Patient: sex M, age 58
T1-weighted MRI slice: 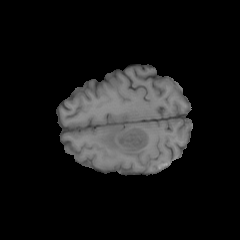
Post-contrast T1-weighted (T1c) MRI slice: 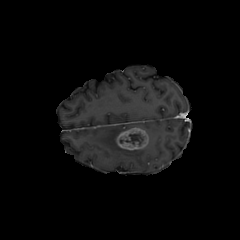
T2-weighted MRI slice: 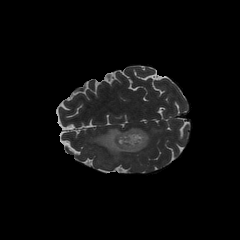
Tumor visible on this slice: yes
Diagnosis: Glioblastoma, IDH-wildtype
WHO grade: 4